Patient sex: M
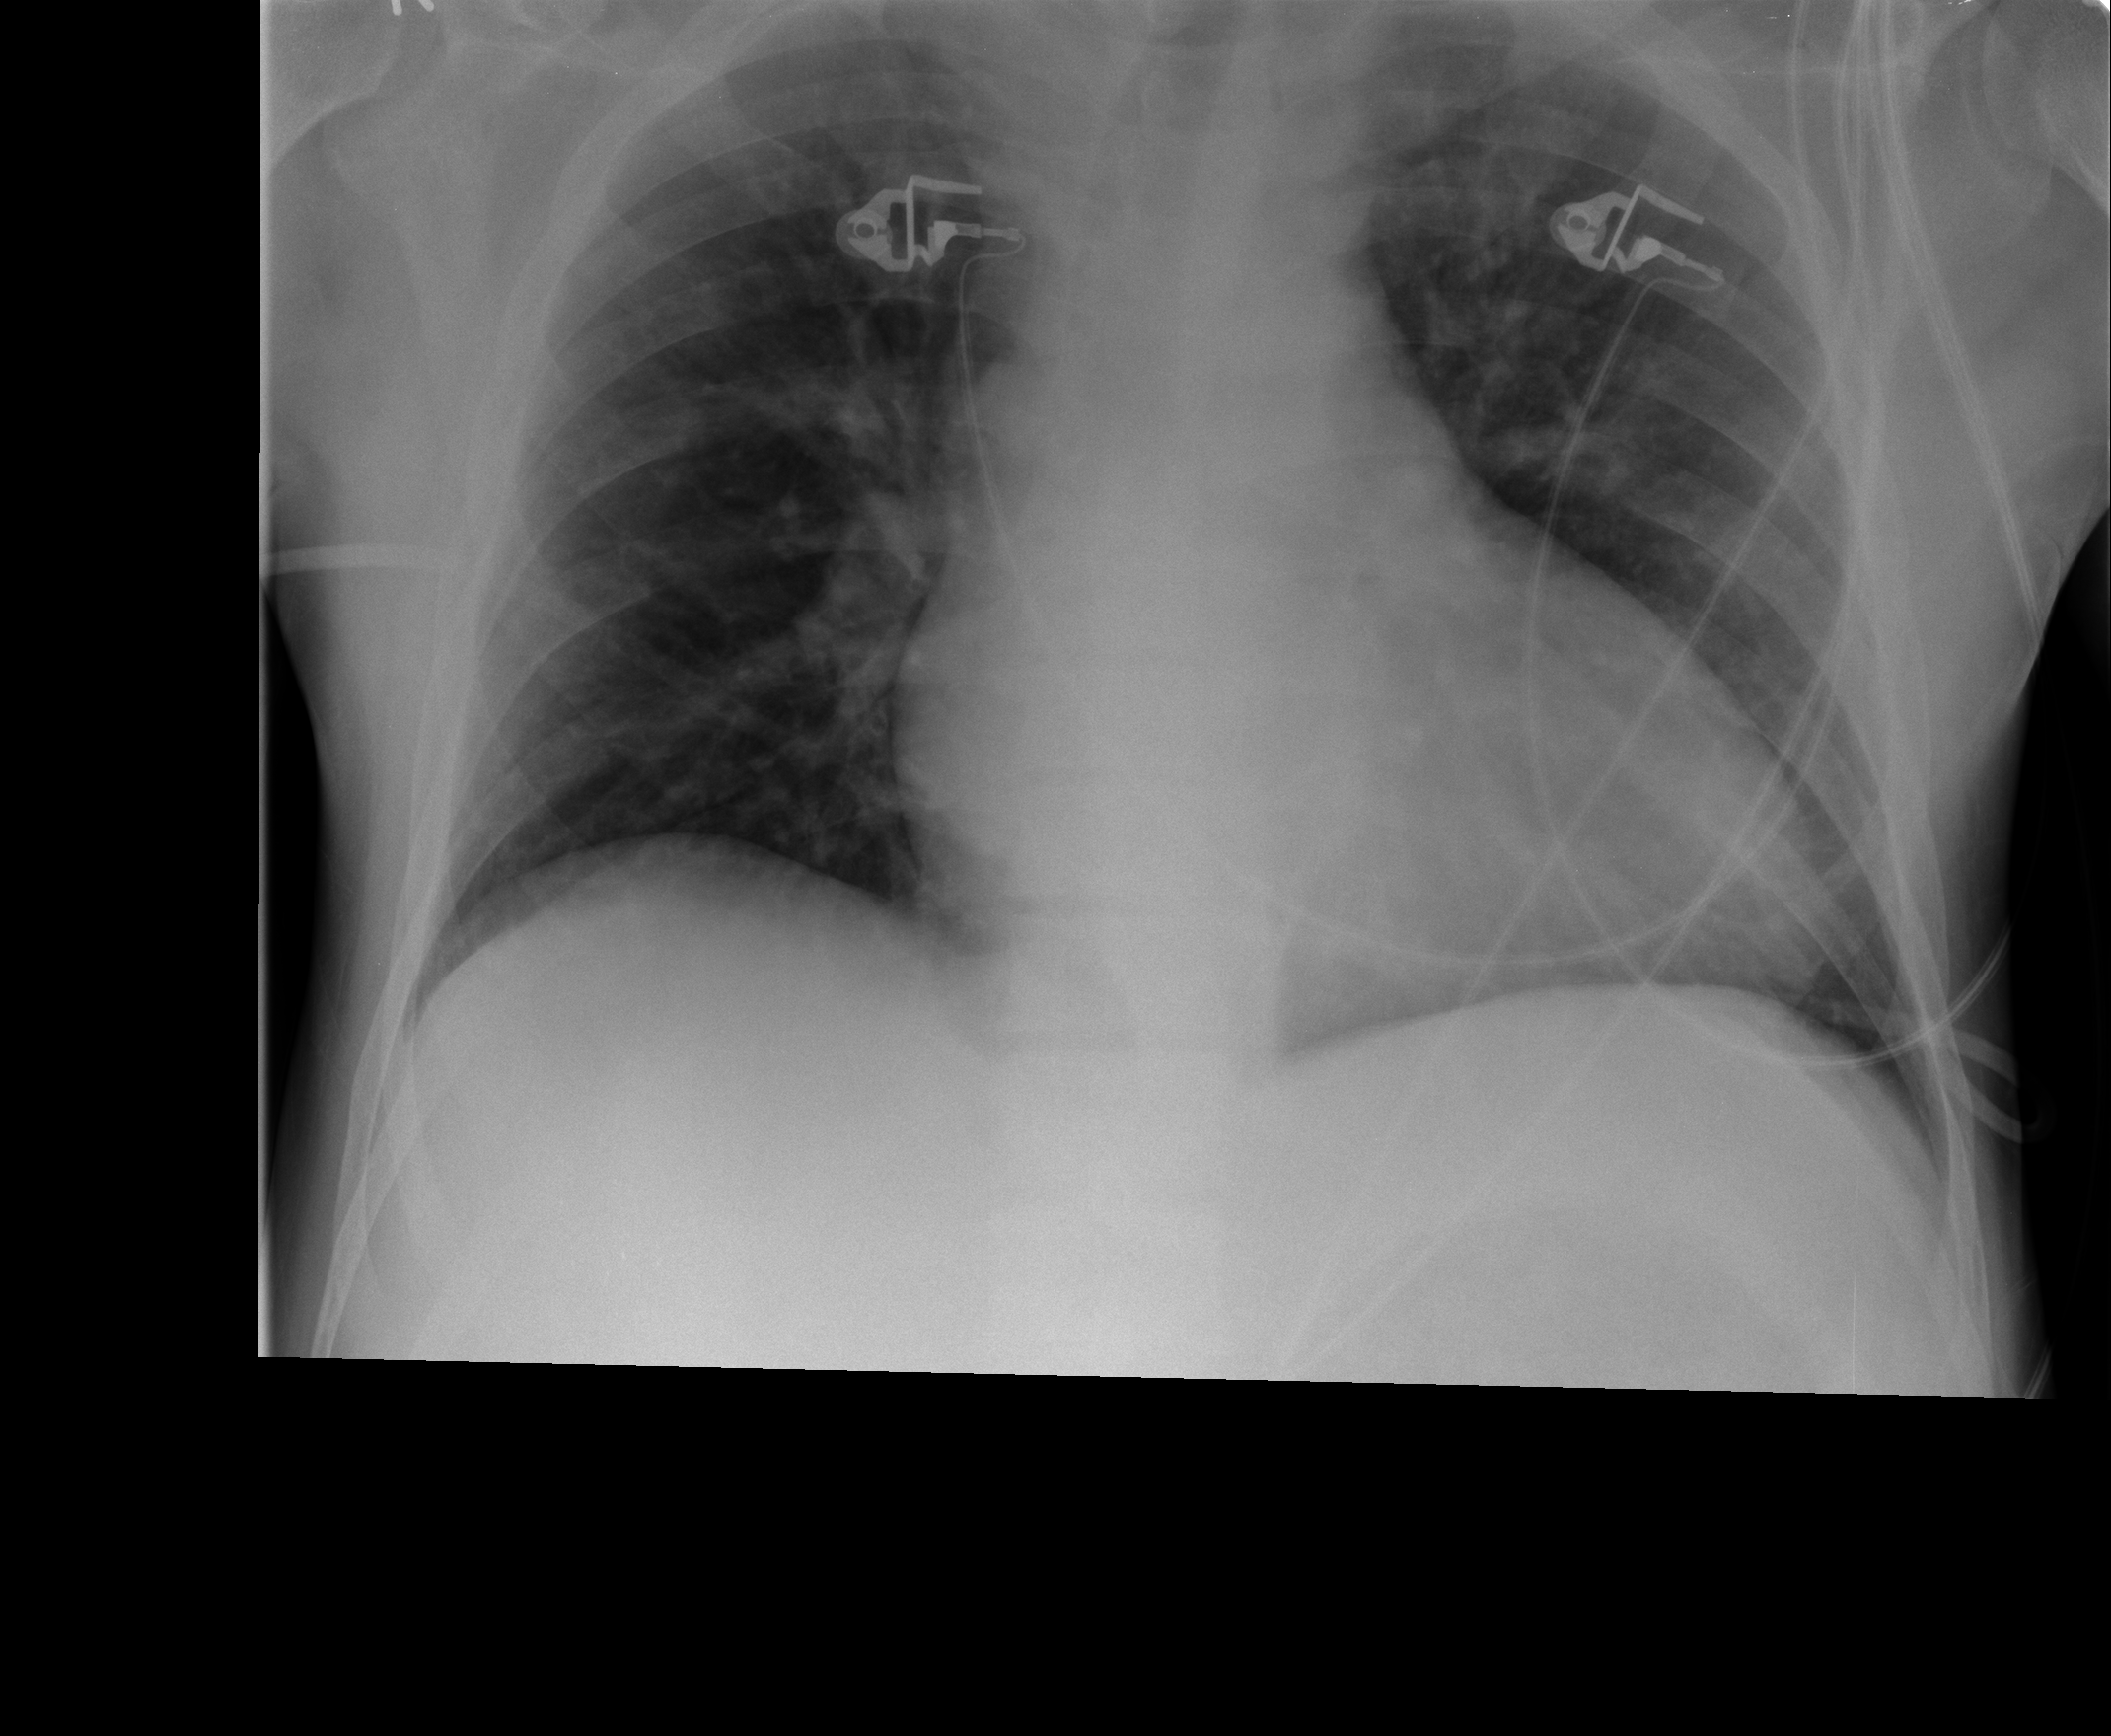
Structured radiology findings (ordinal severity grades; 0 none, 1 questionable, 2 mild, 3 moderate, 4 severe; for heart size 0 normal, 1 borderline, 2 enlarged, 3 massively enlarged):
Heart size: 2
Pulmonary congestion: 2
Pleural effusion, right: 0
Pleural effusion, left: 0
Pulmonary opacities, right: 0
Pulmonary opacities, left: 0
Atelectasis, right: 0
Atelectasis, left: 0